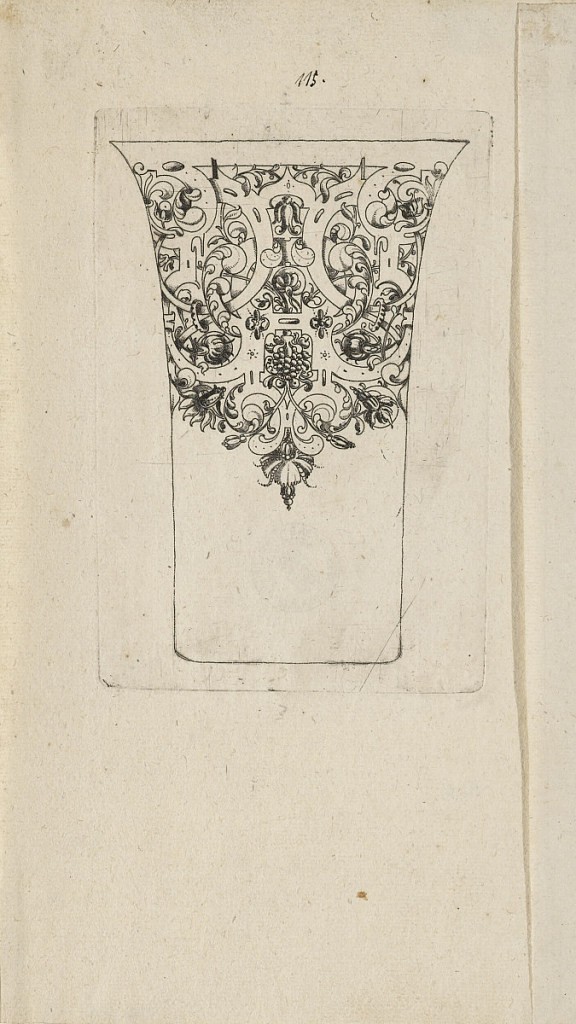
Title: Plate from 12 Stick Zum Verzaighnen Stechen Ver Fertigt (Set of Twelve Designs for Engraved Vessels)
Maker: Bernhard Zan, Germany, active ca. 1580
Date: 1580
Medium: Punched engraving, pen and black ink, graphite on off-white laid paper
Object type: Print
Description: Interlaced scrollwork with additional flowers surround a cluster of grapes at center.